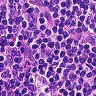
Metastatic tissue present: no